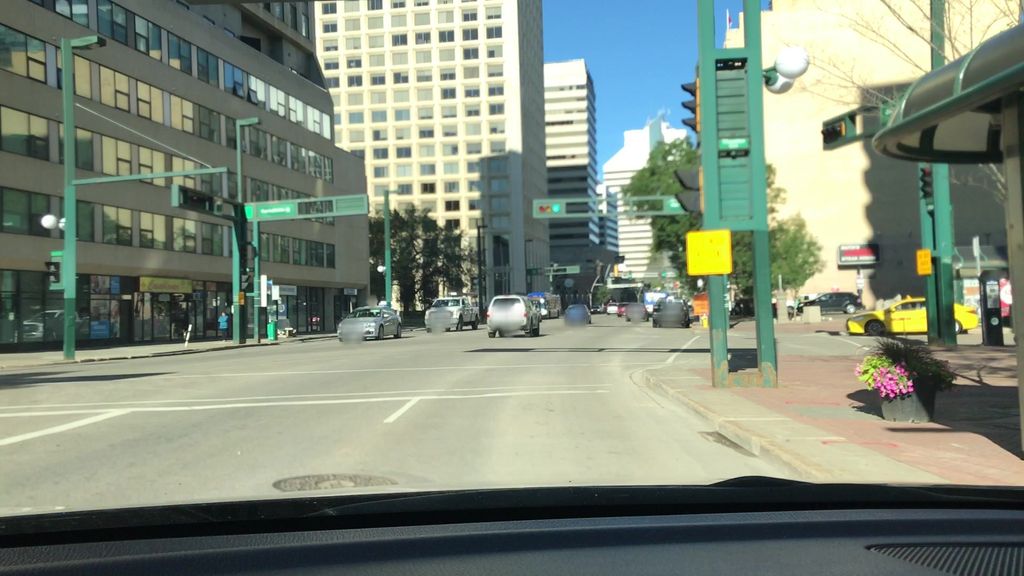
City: edmonton